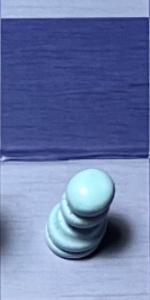
Label: Pawn_White